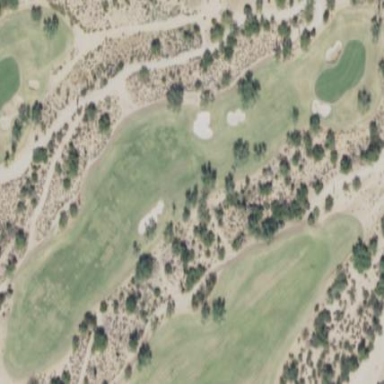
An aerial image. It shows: Area of rough grass used for golf.